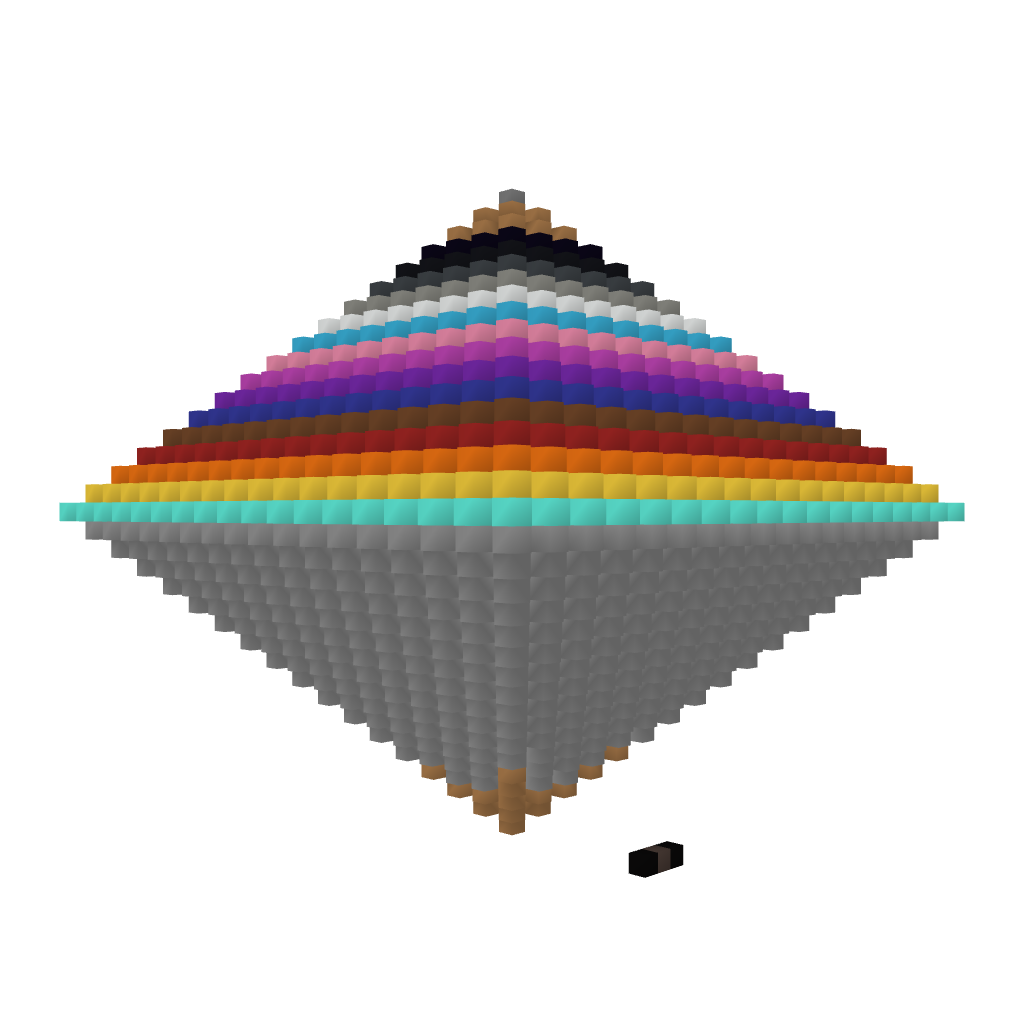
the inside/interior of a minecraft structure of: Artistic Rainbow Pyramid